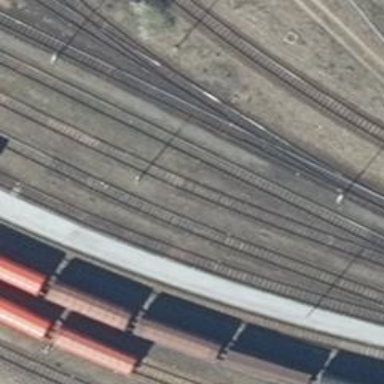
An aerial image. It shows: Railway yard.